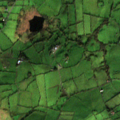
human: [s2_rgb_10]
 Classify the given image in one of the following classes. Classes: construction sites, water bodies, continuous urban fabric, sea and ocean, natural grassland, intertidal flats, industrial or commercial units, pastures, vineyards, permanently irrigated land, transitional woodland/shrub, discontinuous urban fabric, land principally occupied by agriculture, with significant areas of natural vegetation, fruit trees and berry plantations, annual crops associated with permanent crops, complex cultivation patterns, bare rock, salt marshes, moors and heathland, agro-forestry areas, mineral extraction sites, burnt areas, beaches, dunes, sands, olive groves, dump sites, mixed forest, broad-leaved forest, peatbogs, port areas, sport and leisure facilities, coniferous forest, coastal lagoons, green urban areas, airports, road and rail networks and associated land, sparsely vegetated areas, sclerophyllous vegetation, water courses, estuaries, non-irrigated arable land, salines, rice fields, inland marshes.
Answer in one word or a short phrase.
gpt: pastures